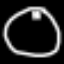
Label: clock